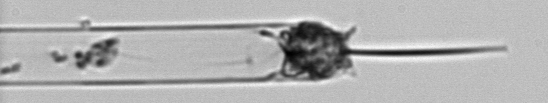
Label: Ditylum_brightwellii